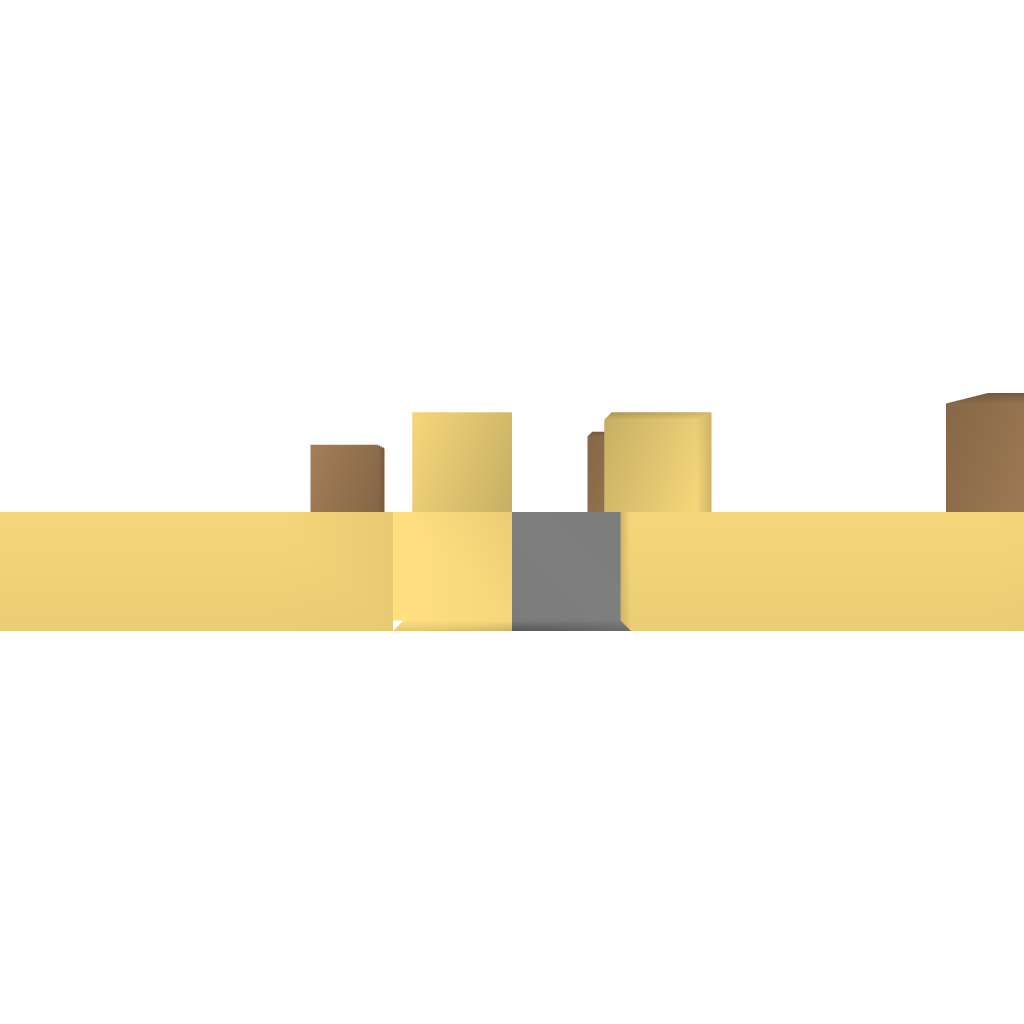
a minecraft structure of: Map teleportation System bad low quality